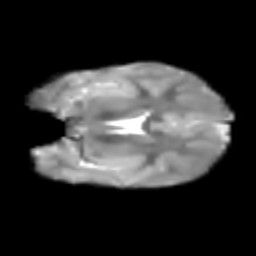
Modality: T2w
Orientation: coronal
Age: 8
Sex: female
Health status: healthy